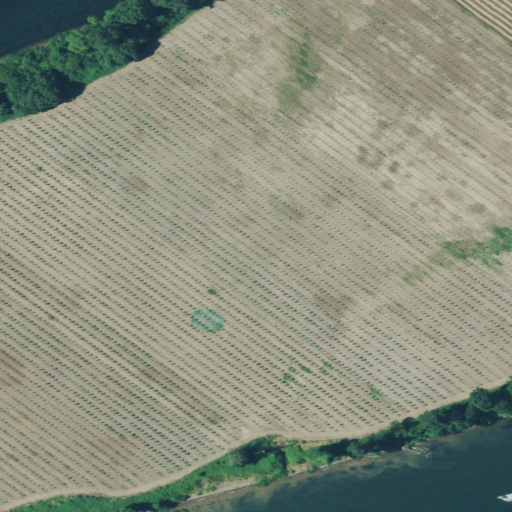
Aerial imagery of island in Oregon named Ash Island containing cultivated crops, pasture, open water, evergreen forest, and grassland